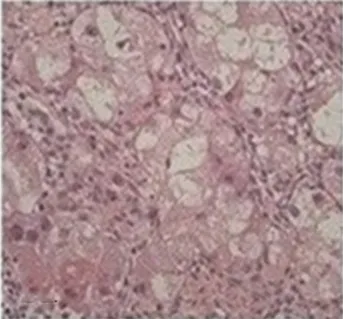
Postoperative pathological results of the lesions. (A) Ovarian pathology following cytoreductive surgery (H&E staining; magnification, x400).
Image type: pathology (h&e)